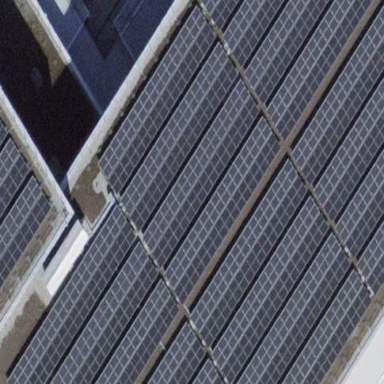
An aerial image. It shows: Solar power generator.